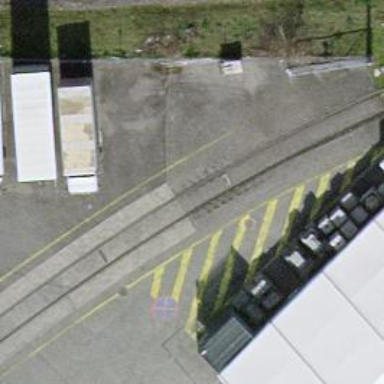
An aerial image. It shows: Level crossing along the railway.